Aerial crown-view tile of a tropical tree (Barro Colorado Island, Panama), acquired 20241014:
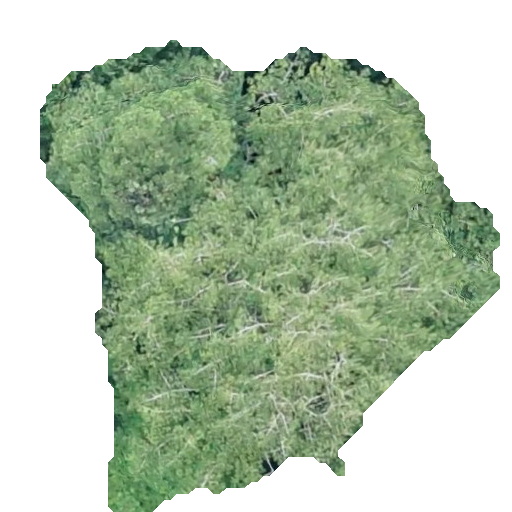
Species: Virola surinamensis
GBIF accepted scientific name: Virola surinamensis
Crown area: 223.791 m²